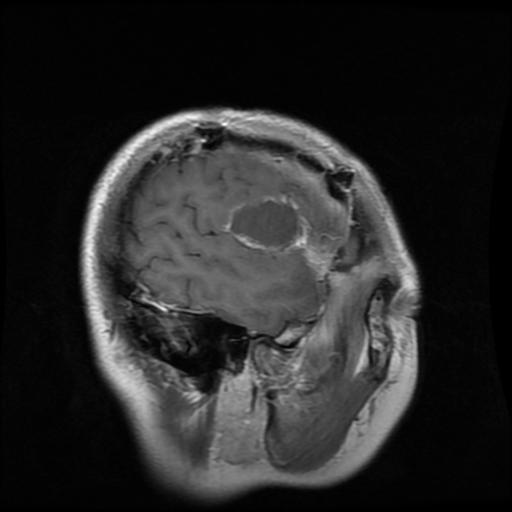
Label: glioma